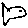
Label: fish